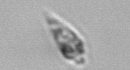
Label: Oxytoxum